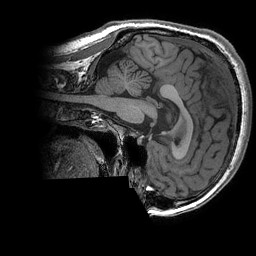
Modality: T1w
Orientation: sagittal
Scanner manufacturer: ge
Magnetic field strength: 3 T
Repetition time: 0.008156 s
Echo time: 0.00318 s